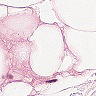
Metastatic tissue present: no